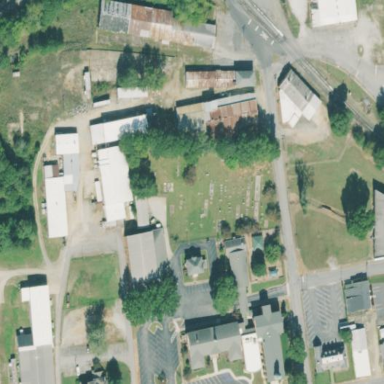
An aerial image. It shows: Graveyard.